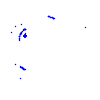
Particle: proton